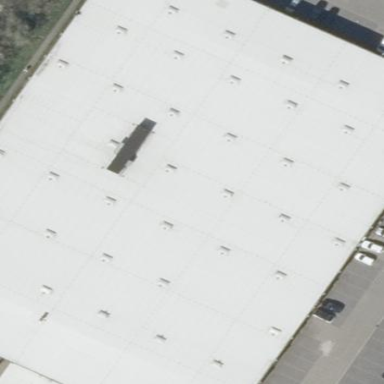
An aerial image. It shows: Flat-roofed retail building.